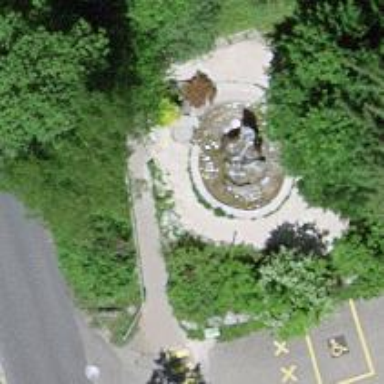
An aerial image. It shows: Fountain.